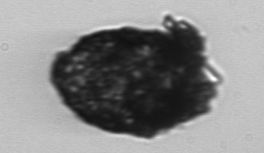
Label: Stenosemella_pacifica